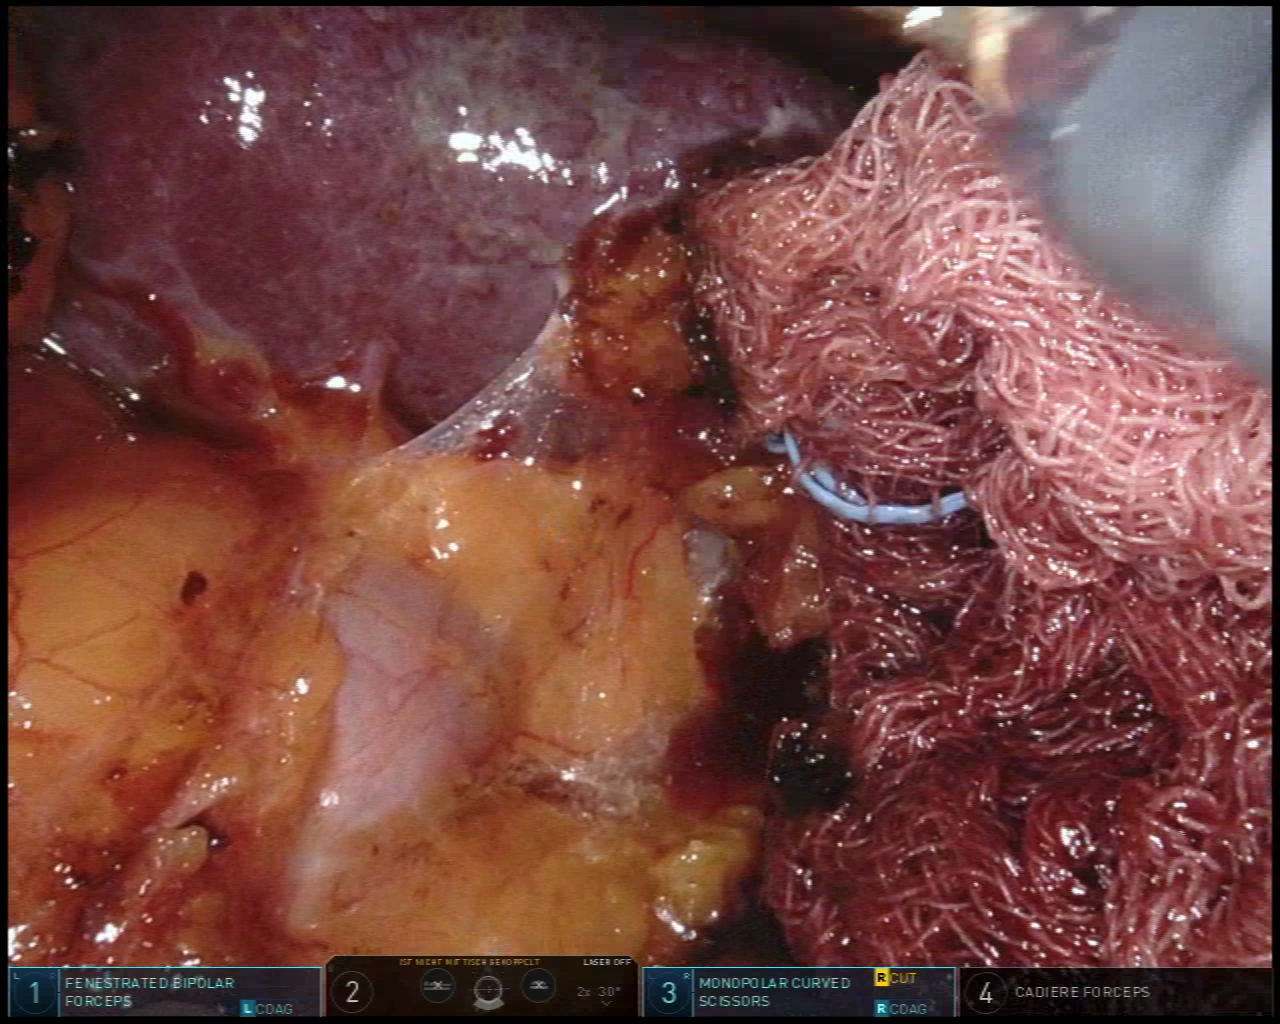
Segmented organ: stomach
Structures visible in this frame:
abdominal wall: no
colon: no
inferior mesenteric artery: no
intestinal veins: no
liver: no
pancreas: no
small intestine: no
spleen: yes
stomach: yes
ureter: no
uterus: no
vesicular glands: no